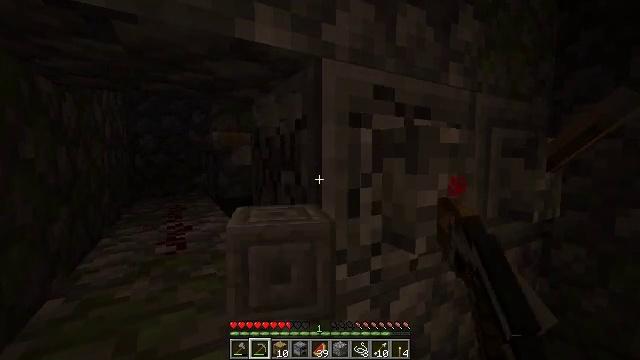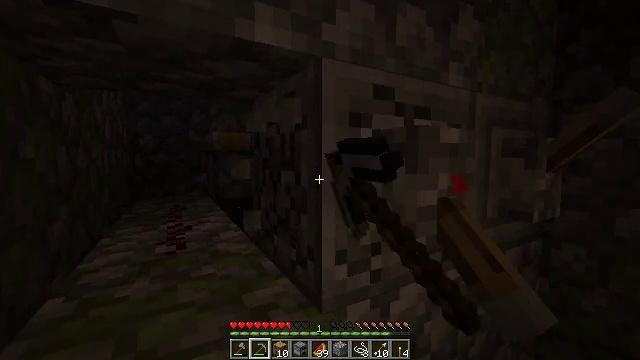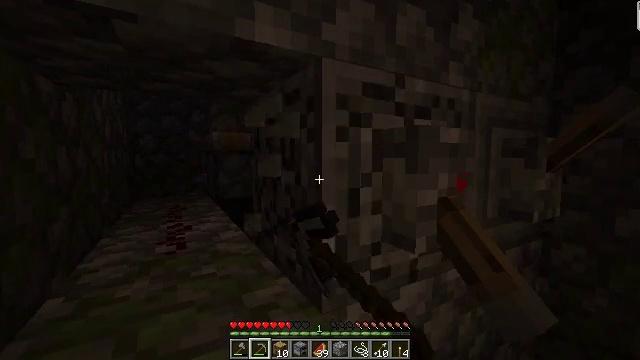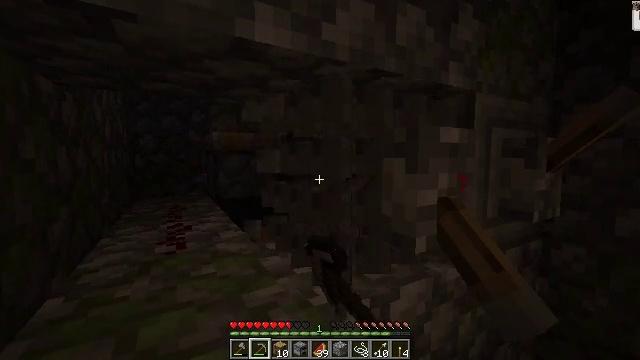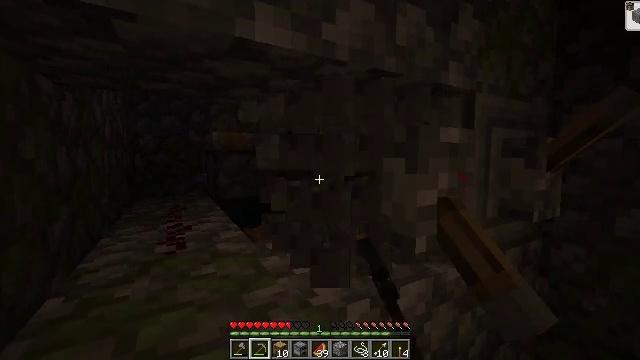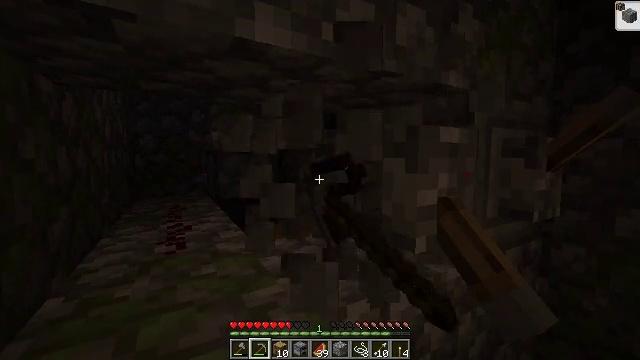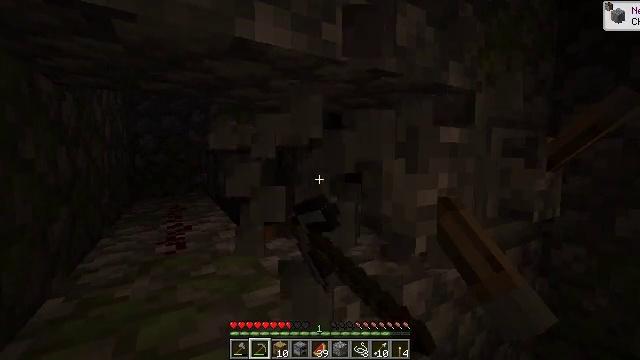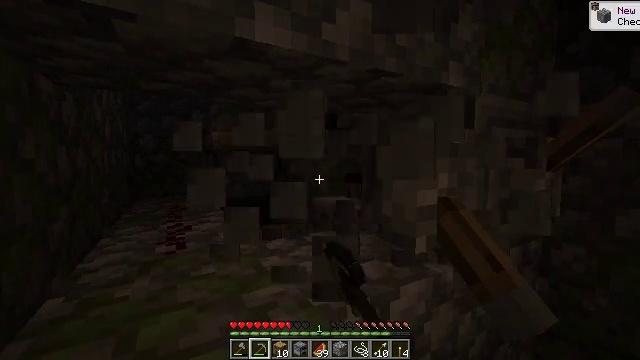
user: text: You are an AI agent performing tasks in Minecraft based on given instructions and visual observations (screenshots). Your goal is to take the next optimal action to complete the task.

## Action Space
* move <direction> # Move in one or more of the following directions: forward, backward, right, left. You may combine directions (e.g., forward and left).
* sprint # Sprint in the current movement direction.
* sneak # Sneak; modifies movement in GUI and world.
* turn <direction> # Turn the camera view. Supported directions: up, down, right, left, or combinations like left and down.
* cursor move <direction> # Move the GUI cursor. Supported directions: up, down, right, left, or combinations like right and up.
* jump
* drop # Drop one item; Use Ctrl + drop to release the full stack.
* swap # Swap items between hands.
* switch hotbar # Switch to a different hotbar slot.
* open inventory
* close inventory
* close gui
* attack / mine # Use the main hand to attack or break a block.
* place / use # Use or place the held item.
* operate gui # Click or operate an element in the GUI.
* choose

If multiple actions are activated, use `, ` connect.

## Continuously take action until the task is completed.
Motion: motion action
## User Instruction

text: Destroy the chiseled stone bricks block.
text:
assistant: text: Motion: attack / mine
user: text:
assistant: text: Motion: attack / mine
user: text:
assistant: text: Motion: attack / mine
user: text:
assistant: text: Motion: attack / mine
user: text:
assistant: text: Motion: attack / mine
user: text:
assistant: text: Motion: attack / mine
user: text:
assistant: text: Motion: attack / mine
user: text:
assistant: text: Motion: attack / mine